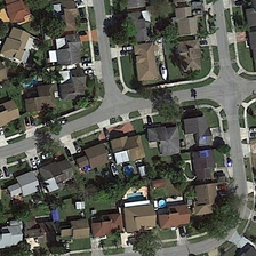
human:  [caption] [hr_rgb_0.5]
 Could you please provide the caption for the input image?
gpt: The residential buildings in both.

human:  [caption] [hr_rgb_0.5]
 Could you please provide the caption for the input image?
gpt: Residential buildings on both sides.

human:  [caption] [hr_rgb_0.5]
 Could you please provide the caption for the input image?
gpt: residential buildings on both.

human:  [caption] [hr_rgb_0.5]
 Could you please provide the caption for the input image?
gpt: Both sides of the house

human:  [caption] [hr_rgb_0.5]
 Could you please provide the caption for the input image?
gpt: Residential buildings on both sides.